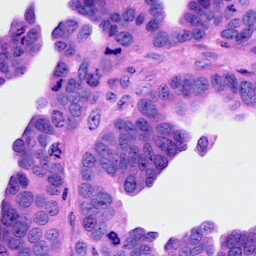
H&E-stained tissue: Ovarian